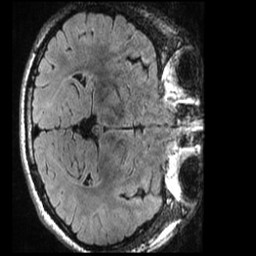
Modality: T1w
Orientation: axial
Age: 22
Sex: male